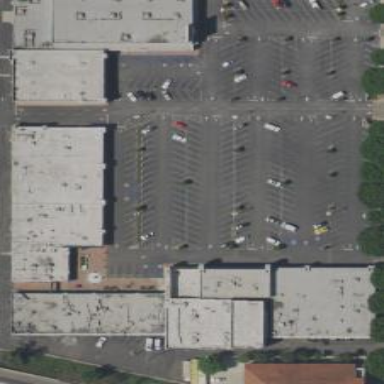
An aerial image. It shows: Retail area.